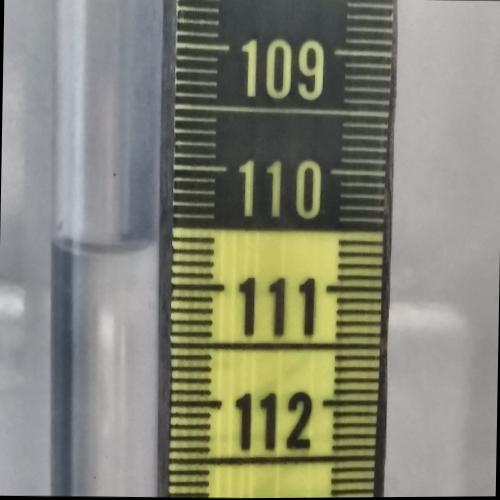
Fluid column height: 110.7 cm